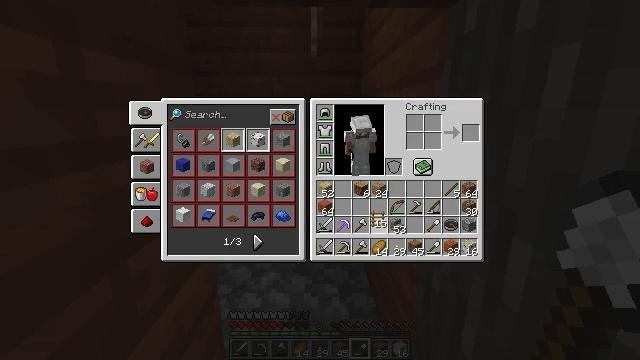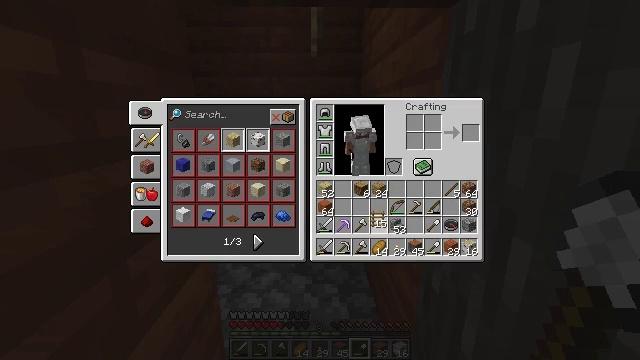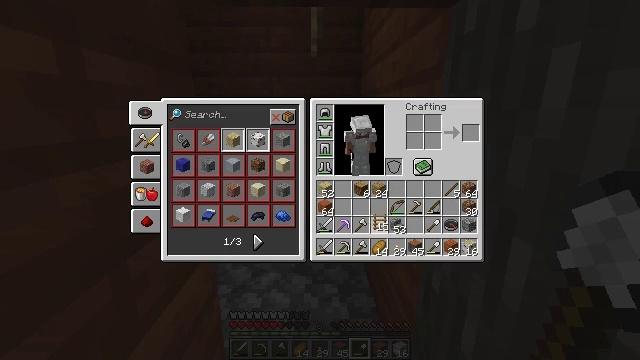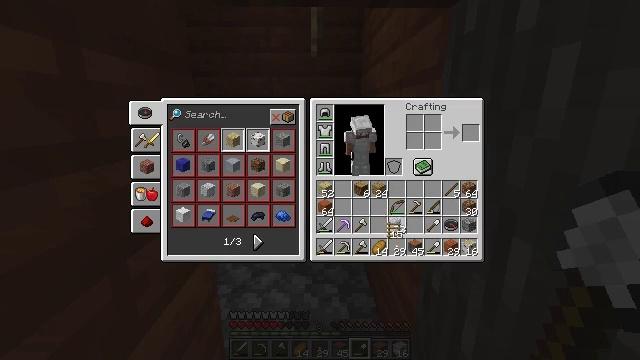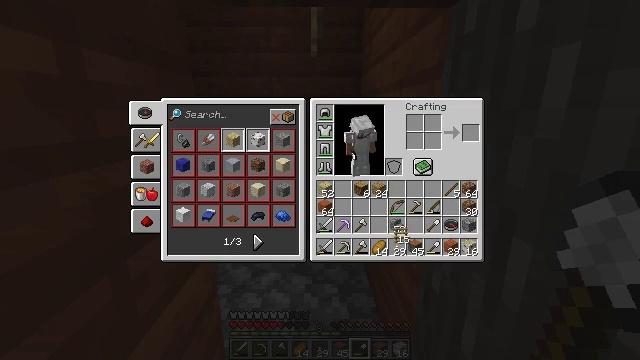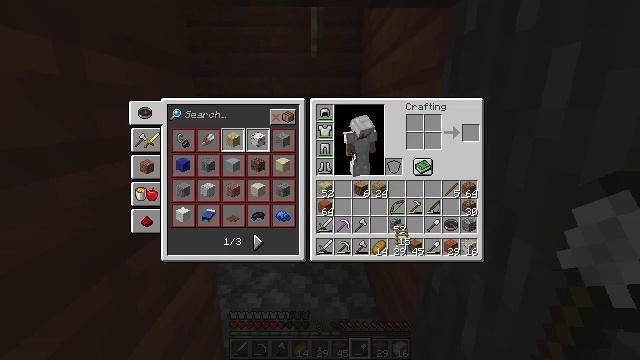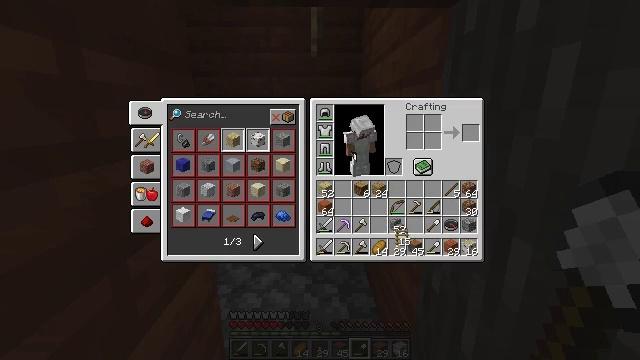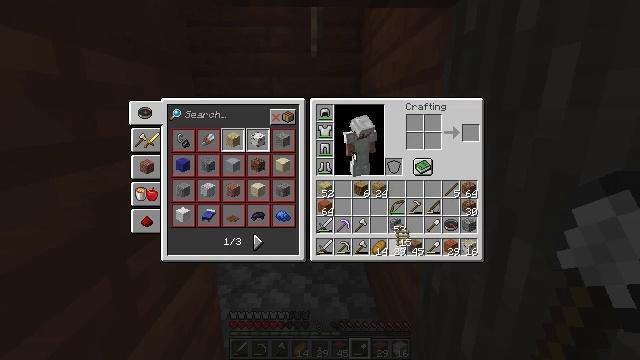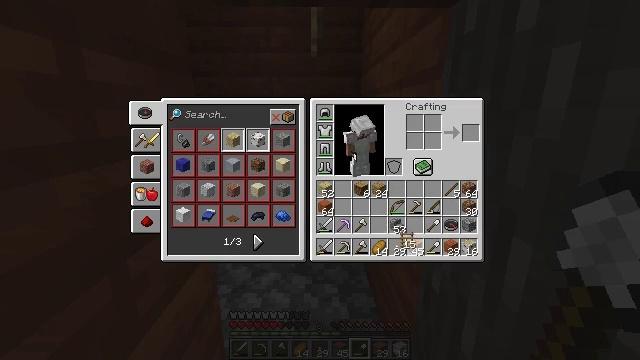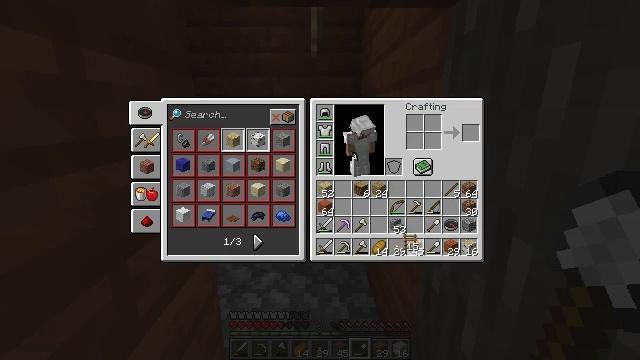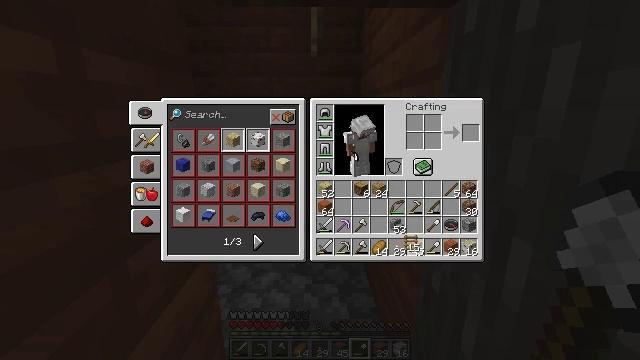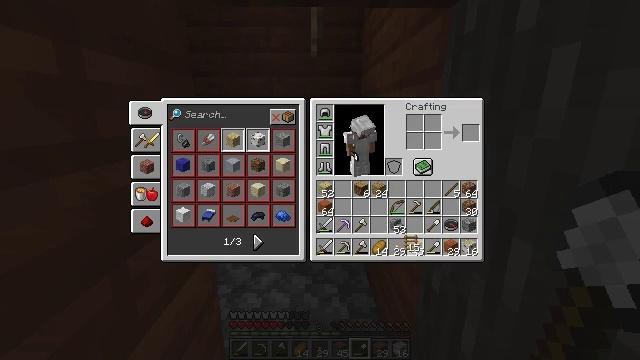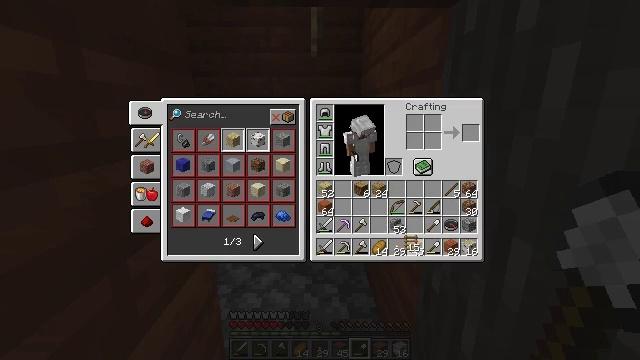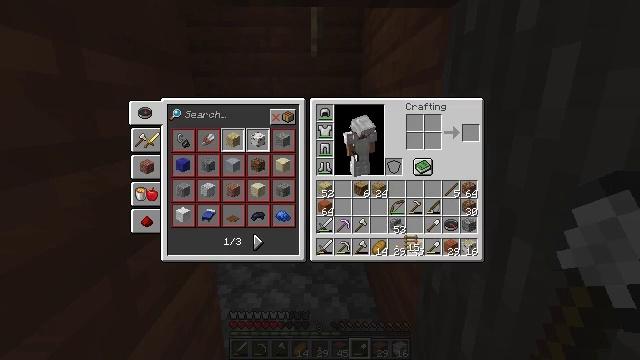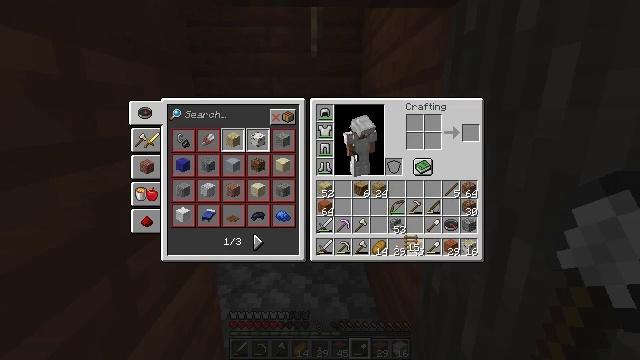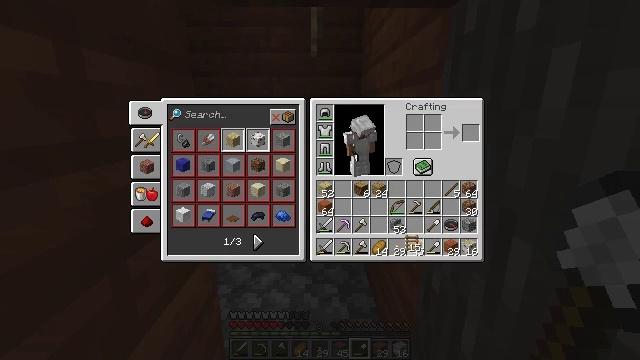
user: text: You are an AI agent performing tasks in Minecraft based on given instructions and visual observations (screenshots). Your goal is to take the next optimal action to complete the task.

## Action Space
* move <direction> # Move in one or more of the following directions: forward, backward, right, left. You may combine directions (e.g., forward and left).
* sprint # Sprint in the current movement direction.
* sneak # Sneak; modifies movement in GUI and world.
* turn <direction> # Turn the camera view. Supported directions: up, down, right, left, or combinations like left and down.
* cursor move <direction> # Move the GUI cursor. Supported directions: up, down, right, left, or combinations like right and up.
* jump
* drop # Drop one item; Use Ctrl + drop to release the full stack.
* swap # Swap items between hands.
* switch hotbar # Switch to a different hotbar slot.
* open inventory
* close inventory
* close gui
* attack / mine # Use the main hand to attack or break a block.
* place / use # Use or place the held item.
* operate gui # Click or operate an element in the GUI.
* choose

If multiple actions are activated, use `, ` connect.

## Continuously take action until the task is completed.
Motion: motion action
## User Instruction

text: Remove a ladder from the inventory.
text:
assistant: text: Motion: attack / mine
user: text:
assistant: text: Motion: no_op
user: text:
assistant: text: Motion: turn right and down
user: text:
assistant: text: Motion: turn right
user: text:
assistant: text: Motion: no_op
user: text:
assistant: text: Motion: no_op
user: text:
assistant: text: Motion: no_op
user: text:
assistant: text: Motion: no_op
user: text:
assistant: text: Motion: no_op
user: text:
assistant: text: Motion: no_op
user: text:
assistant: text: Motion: no_op
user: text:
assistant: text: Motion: no_op
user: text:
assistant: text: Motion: no_op
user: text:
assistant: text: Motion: no_op
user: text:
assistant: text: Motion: no_op
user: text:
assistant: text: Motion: no_op
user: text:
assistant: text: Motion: turn right
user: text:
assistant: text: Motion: turn right
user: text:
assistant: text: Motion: no_op
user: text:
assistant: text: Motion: no_op
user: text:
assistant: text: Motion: no_op
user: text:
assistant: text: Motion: no_op
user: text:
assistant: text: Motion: no_op
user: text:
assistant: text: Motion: no_op
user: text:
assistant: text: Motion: attack / mine
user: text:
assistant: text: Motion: attack / mine
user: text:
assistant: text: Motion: attack / mine
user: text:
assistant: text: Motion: no_op
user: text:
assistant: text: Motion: no_op
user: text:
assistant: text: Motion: no_op